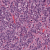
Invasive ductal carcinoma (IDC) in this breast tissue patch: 1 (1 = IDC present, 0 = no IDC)